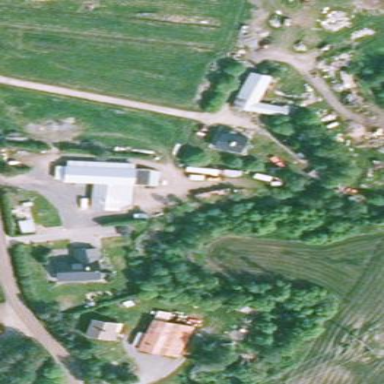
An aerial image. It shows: Farmyard area.